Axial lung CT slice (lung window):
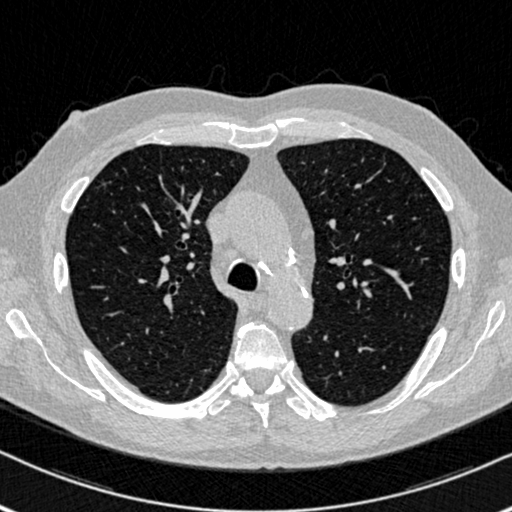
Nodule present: no